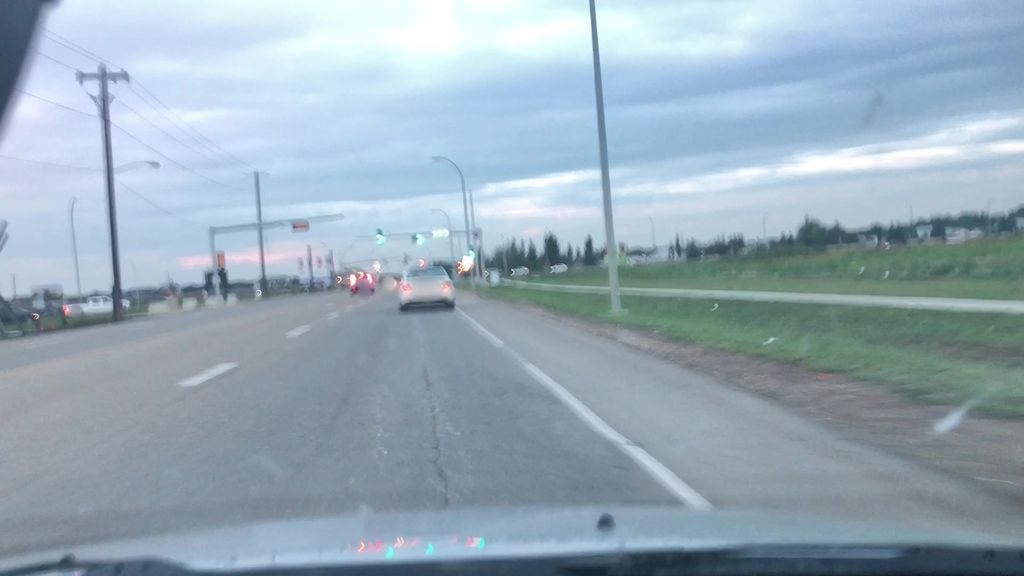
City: edmonton